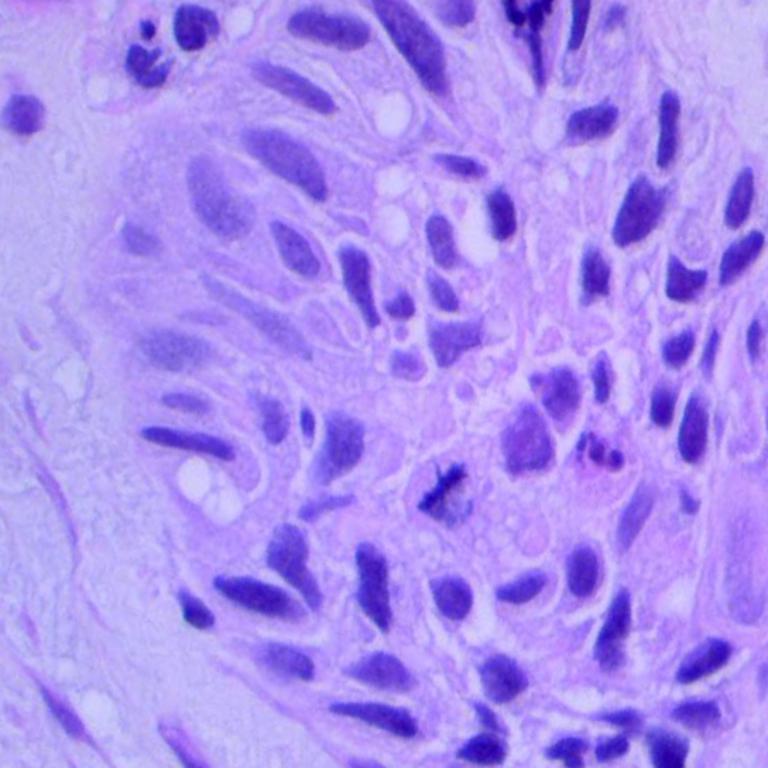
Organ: lung
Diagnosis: squamous carcinomas